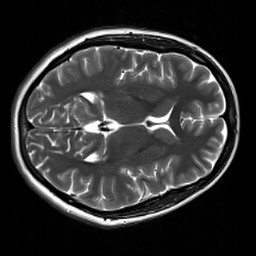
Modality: T2w
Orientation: axial
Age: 25
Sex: female
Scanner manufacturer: siemens
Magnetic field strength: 3 T
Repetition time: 7 s
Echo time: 0.09 s